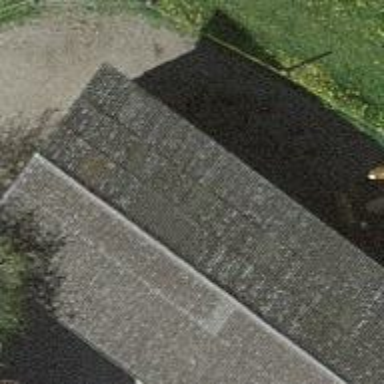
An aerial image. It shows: Shed building.